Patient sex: M
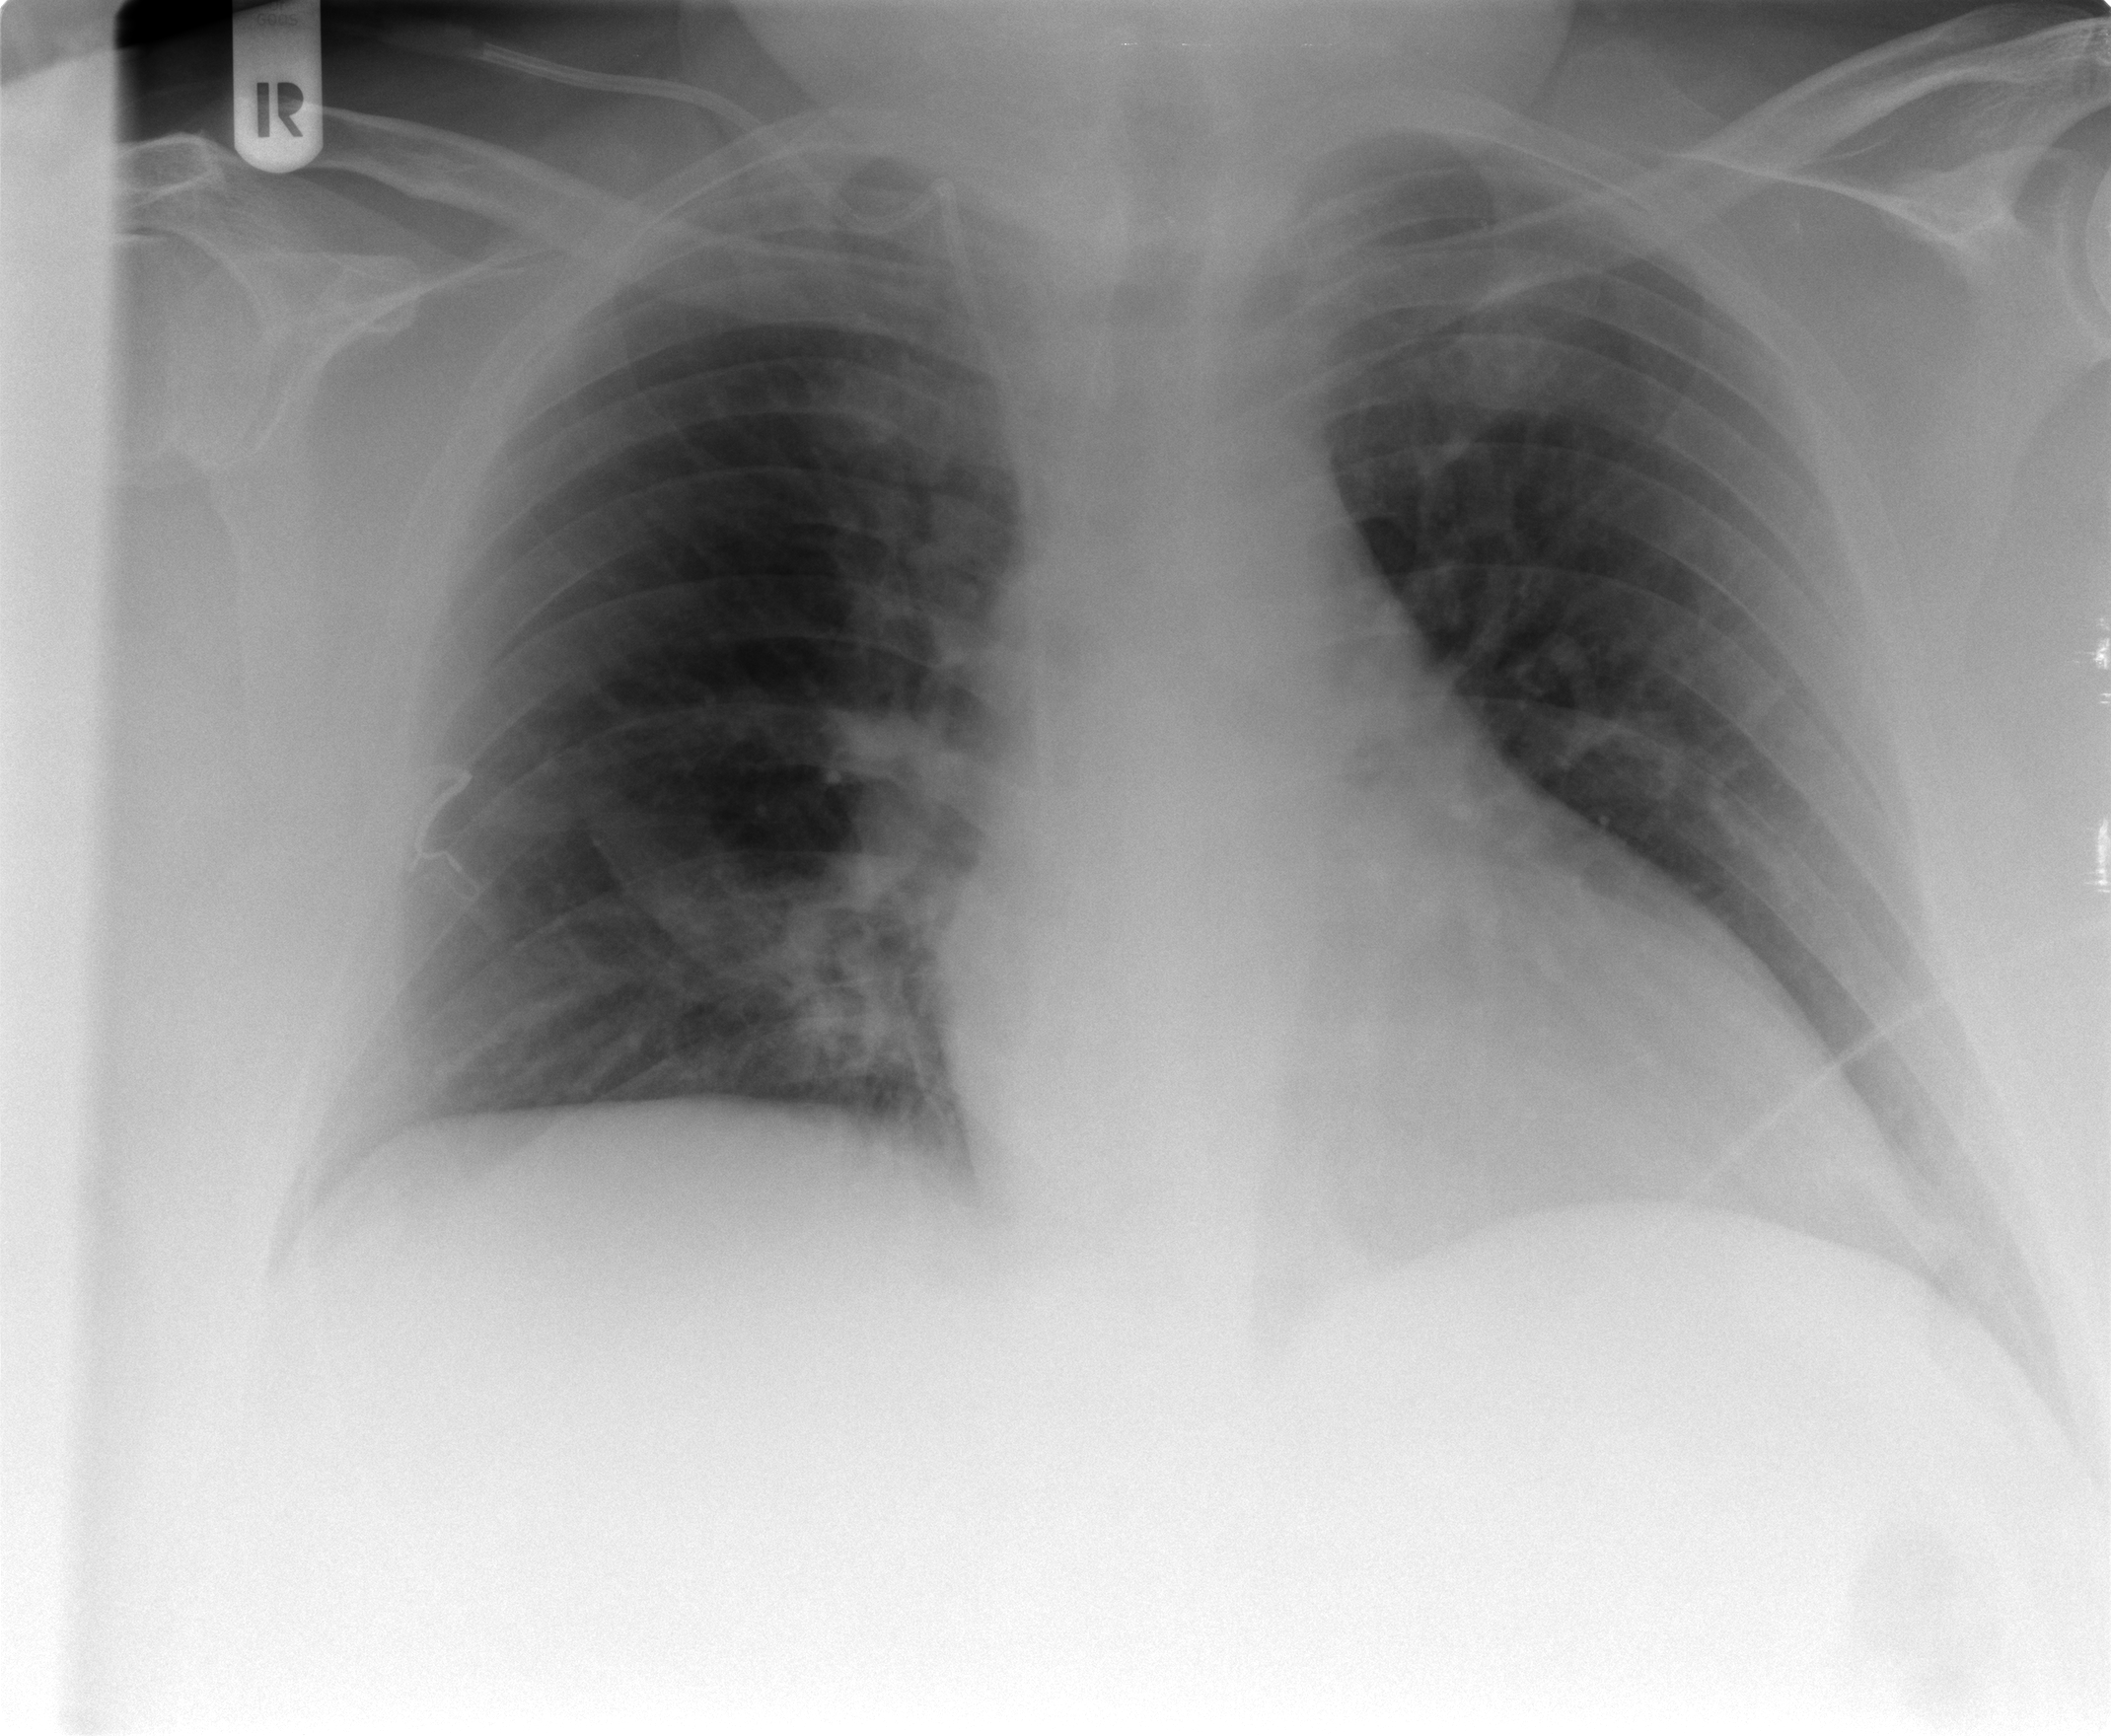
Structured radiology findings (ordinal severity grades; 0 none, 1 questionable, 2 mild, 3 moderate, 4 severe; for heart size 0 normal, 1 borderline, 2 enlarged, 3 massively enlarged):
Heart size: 2
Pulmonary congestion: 2
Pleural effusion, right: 0
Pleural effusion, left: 1
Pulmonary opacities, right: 0
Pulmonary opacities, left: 0
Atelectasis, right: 2
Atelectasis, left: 2